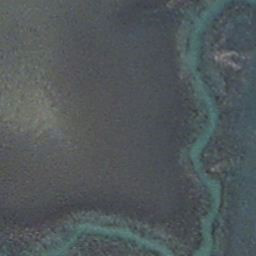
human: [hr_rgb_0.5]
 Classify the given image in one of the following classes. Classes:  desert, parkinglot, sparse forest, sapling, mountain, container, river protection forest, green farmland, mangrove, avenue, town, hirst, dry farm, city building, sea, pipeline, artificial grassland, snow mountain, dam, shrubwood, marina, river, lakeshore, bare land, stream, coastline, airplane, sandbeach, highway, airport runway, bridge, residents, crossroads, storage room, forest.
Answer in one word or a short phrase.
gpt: stream